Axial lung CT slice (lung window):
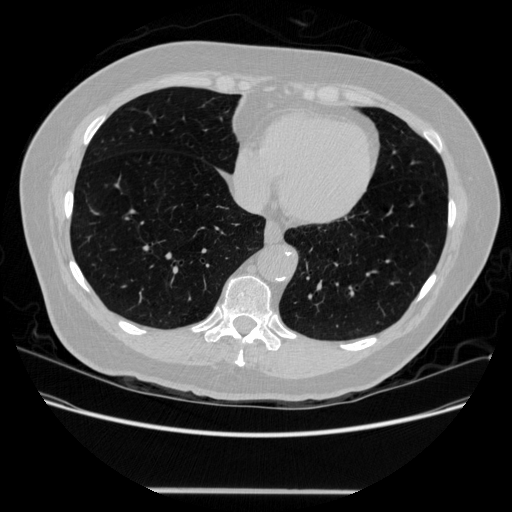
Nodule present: no